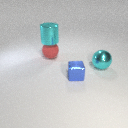
small blue metal cube to the left of large cyan metal sphere